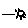
Label: sun